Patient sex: F
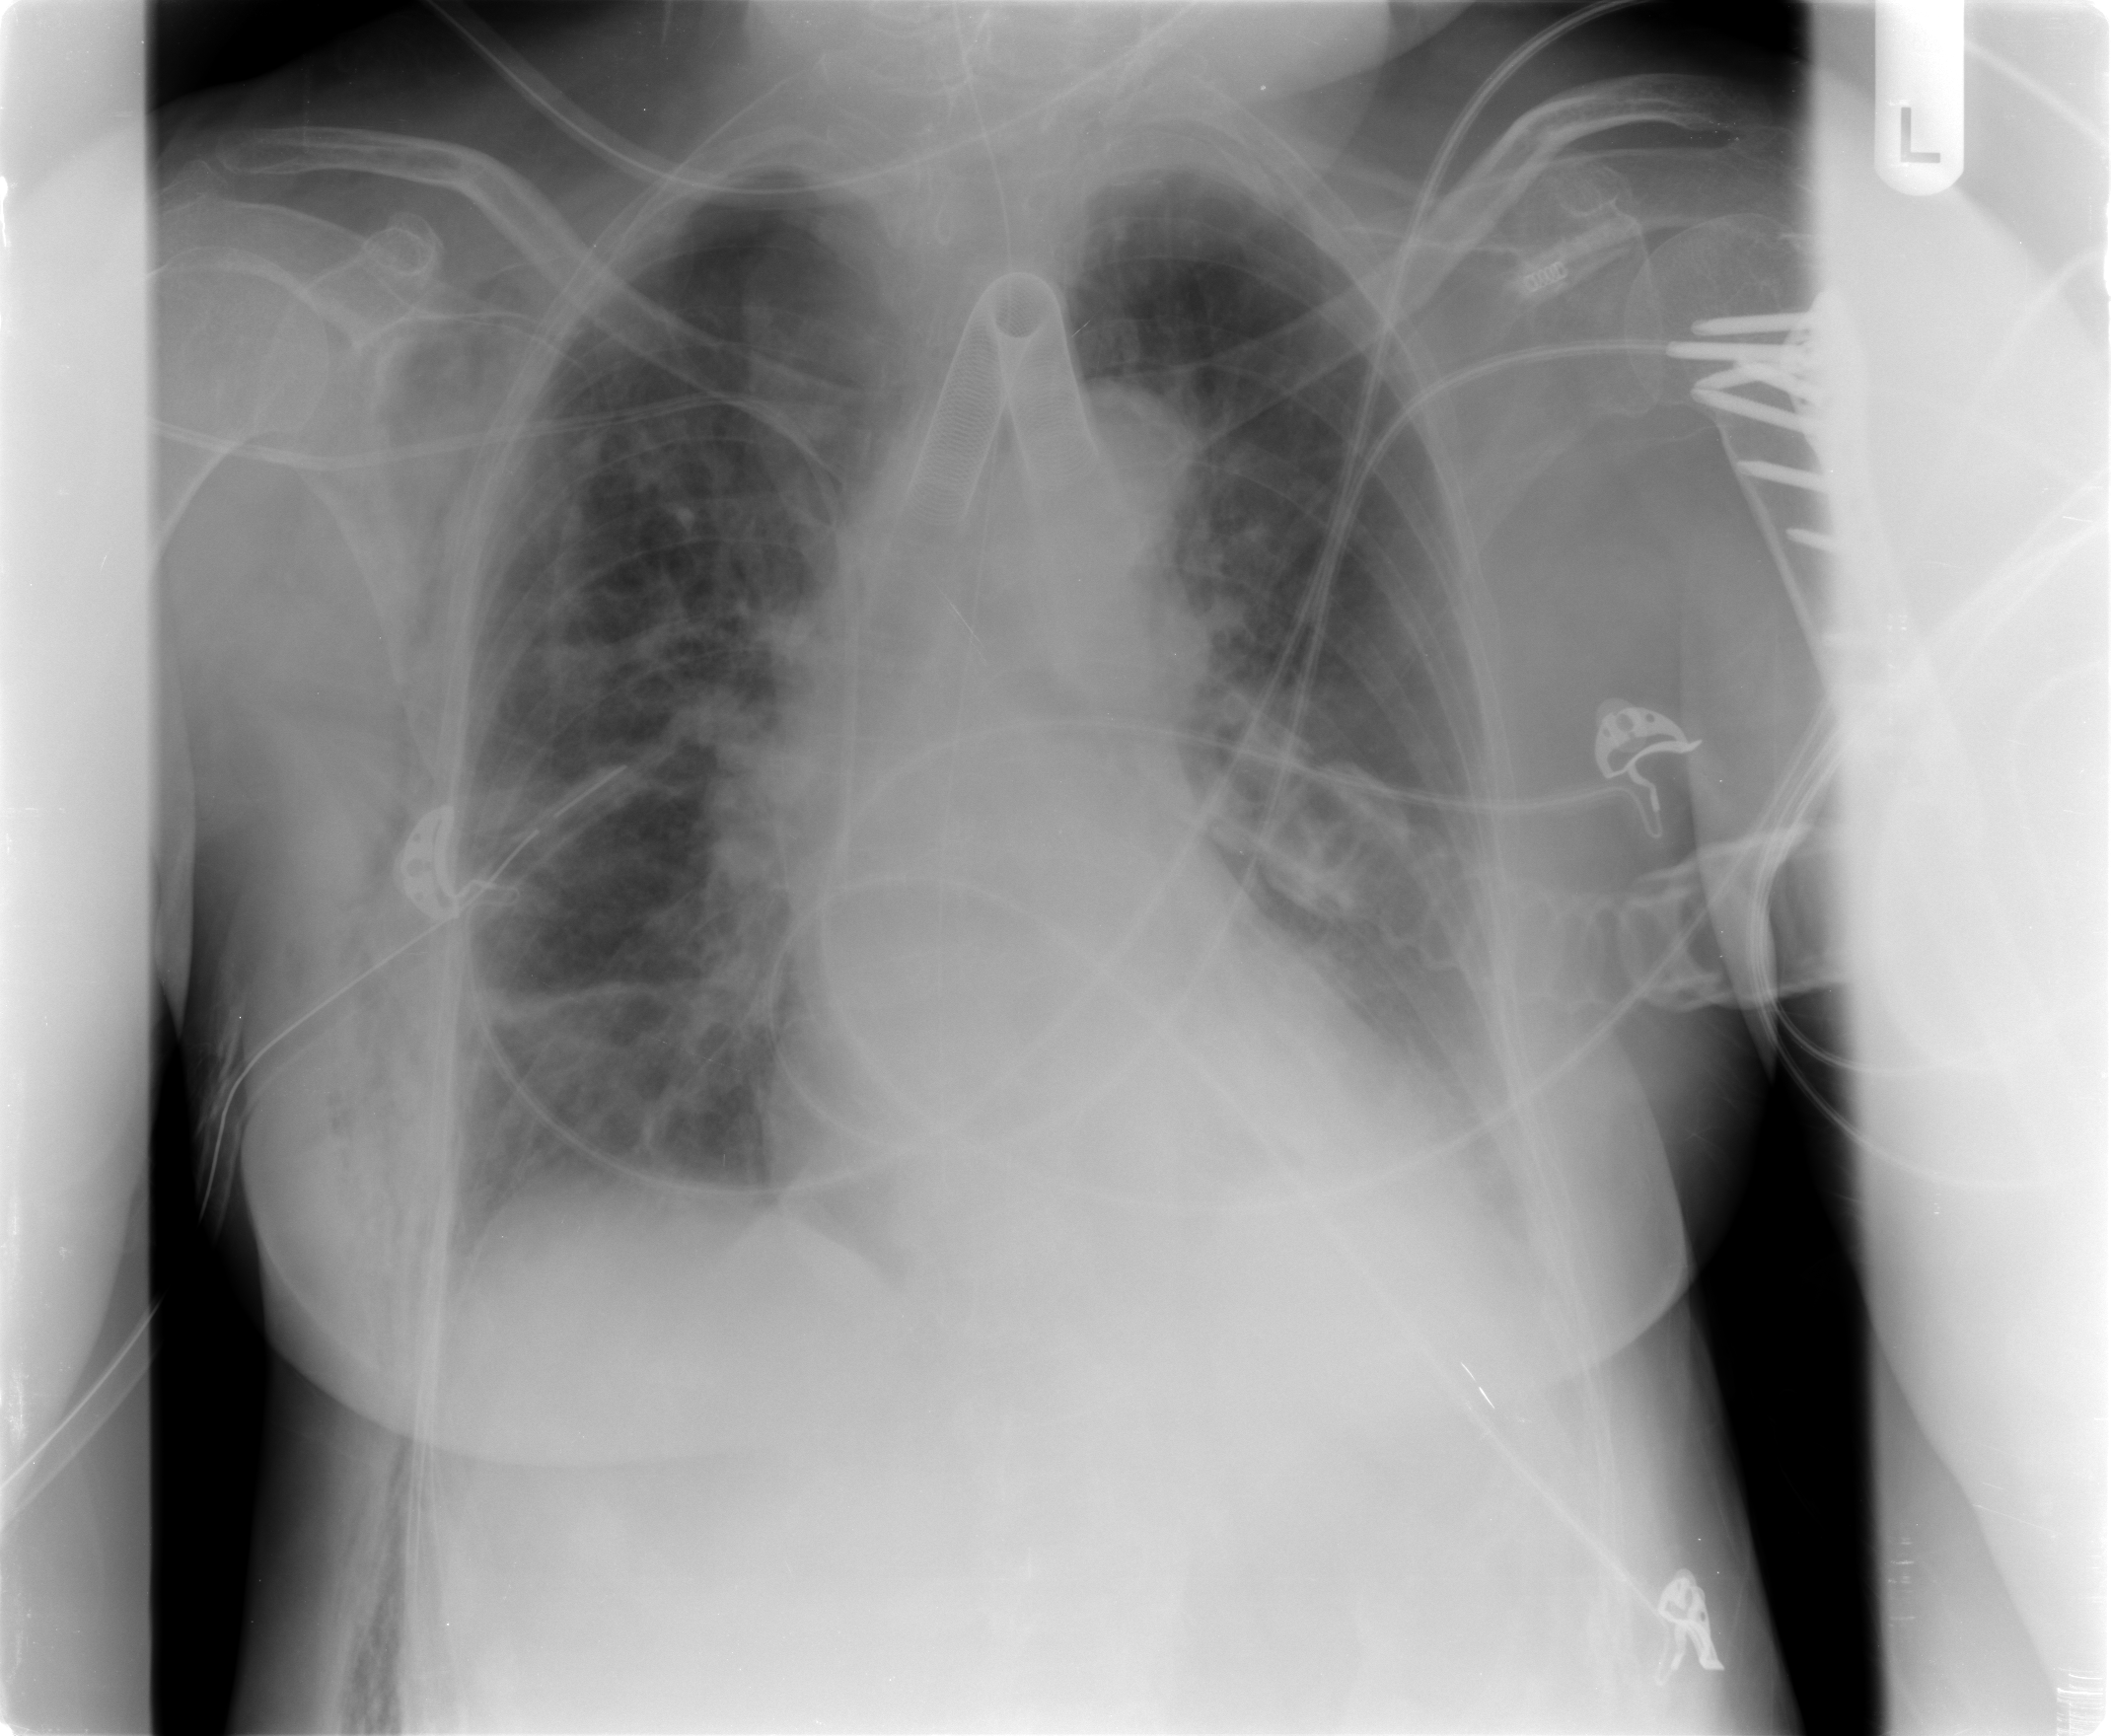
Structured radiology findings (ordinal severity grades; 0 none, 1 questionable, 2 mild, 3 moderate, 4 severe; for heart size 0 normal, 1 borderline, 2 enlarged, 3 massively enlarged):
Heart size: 0
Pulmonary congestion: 0
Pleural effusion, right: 0
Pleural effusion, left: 0
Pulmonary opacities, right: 2
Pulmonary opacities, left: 1
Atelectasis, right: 2
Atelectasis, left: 2